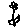
Label: flower